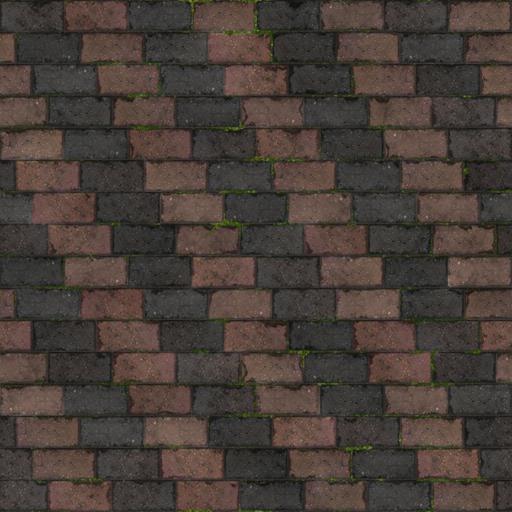
Tags: old pavement paving stones road